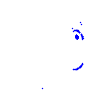
Particle: pion